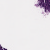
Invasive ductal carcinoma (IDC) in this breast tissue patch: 0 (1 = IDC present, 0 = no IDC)